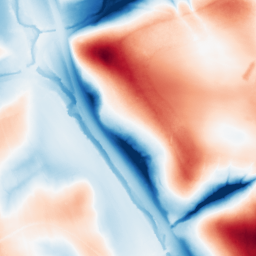
Category: classical
Decomposition family: uniform
Decomposition parameters: size: 100
Upsampling method: sinc_blackman
Upsampling parameters: scale: 2
kernel_size: 8
Upsampling scale: 2